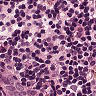
Metastatic tissue present: no